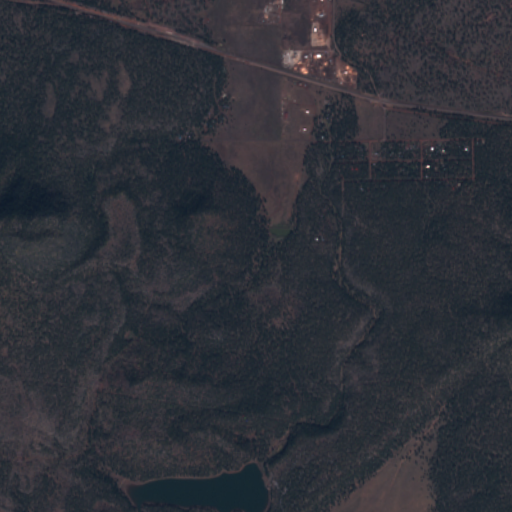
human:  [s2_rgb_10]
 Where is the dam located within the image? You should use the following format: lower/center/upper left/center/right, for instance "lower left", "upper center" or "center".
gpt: The dam is located in the lower center of the image.
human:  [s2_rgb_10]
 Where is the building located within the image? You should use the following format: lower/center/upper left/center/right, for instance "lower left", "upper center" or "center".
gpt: The building is located in the center of the image.
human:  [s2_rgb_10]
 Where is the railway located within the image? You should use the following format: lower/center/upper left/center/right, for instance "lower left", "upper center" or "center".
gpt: The railway is located in the upper of the image.
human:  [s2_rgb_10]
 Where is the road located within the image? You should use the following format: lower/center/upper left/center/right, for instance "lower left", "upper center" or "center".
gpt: There is no road in the image.